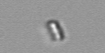
Label: Chaetoceros